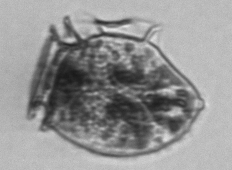
Label: Dinophysis_norvegica